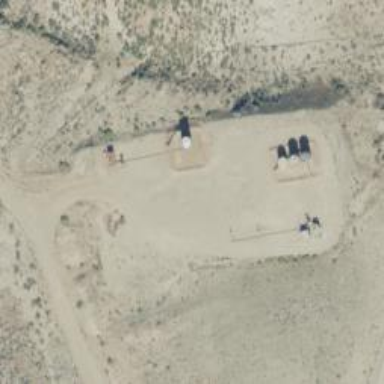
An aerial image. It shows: Petroleum well that is man-made.